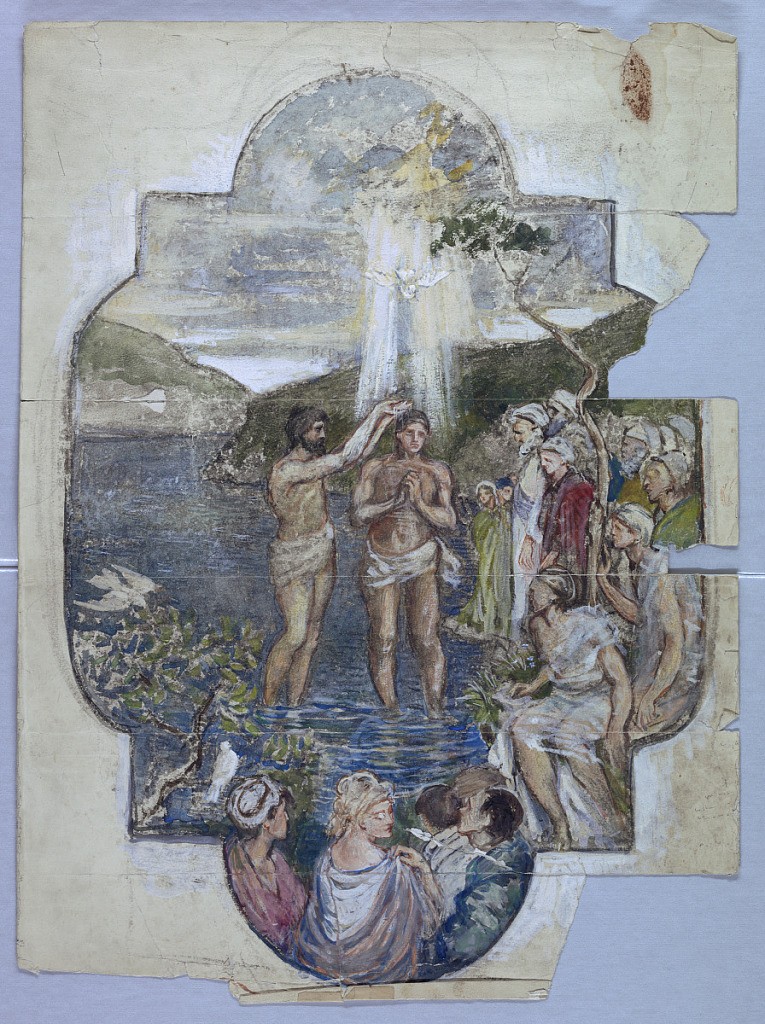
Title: Baptism of Christ
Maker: Francis Augustus Lathrop, American, 1849–1909
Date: ca. 1895
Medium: Brush and gouache, graphite, black crayon, pen and ink on cream paper
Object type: Drawing
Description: Christ and St. John standing in a stream, center. Dove in ray of light above Christ's head. Crowd on bank, right. Women, below, center. Mountains beyond.